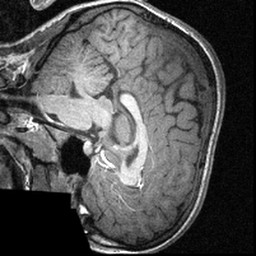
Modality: T1w
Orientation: sagittal
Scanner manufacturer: siemens
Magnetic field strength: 3 T
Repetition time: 1.57 s
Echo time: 0.00304 s